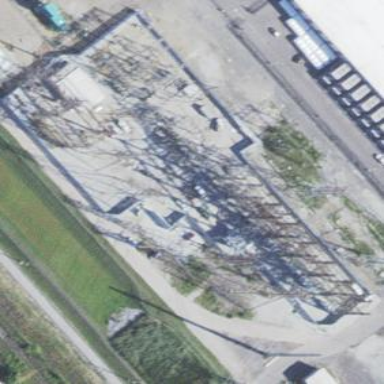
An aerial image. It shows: Power substation.